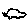
Label: car